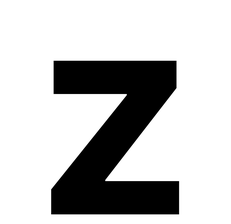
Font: Inter_Bold